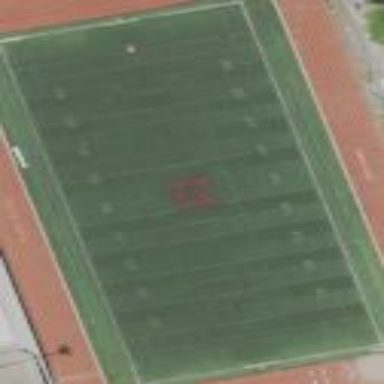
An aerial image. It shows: American football pitch with artificial turf.